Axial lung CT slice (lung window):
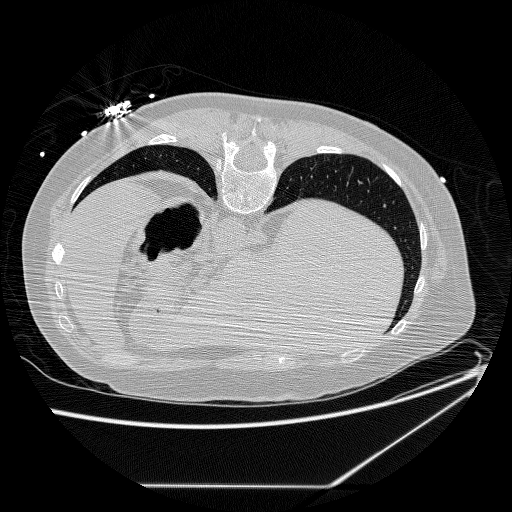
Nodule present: no